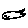
Label: fish